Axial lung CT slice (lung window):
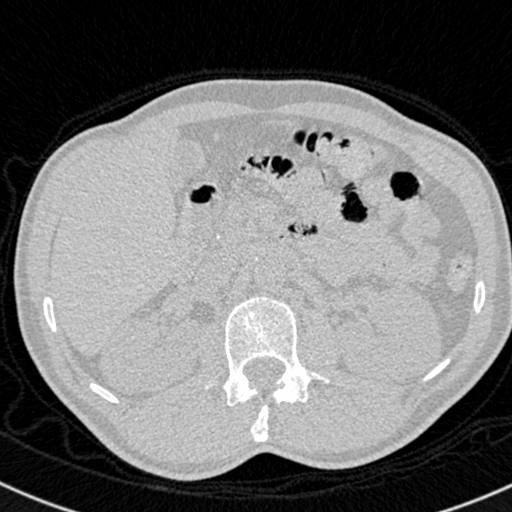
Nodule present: no